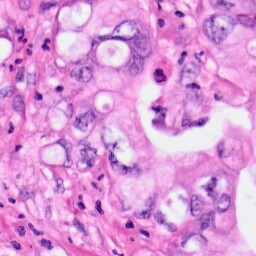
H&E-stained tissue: Pancreatic